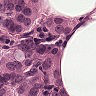
Metastatic tissue present: yes